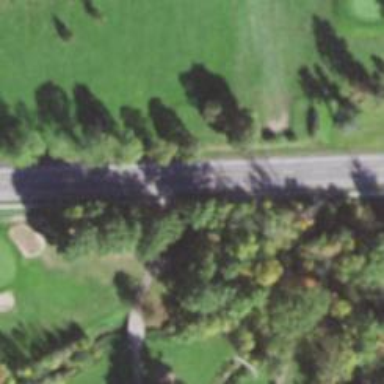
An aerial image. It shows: Pathway for golfing.